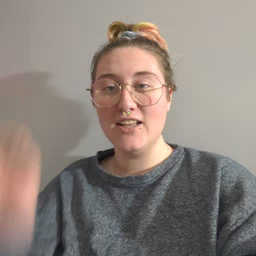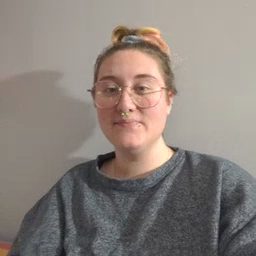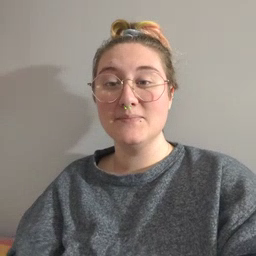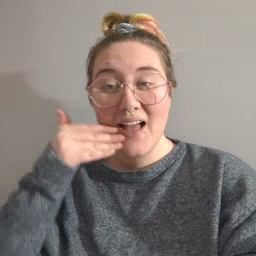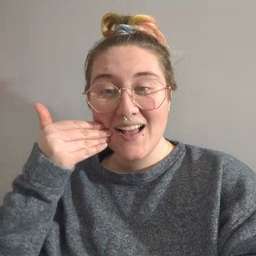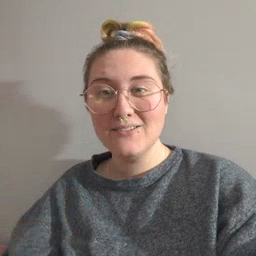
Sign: smile